You are looking at the raw vibration waveform of a rotating shaft. Classify the rotor condition as one of: normal, misalignment, unbalance, looseness.
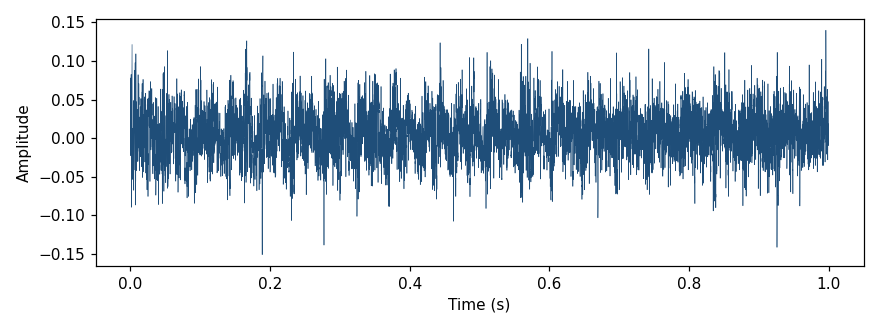
Answer: looseness